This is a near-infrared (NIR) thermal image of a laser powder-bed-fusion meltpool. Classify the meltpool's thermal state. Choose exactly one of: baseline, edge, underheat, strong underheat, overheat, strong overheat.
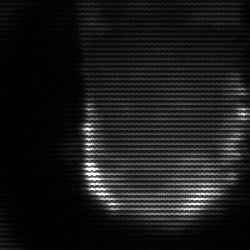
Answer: baseline